Field crop: maize
Growth stage: 2
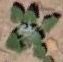
Species: chenopodium